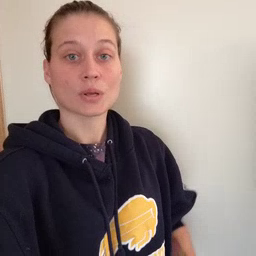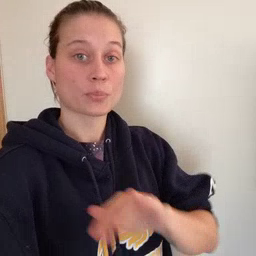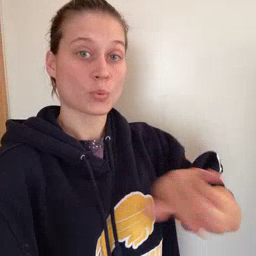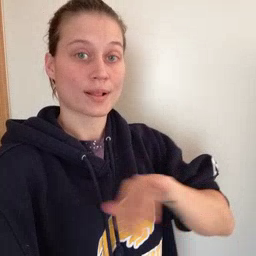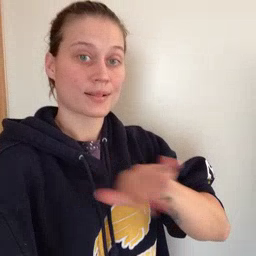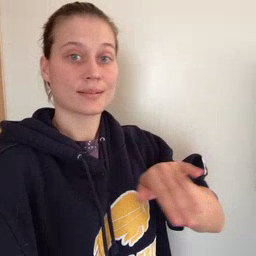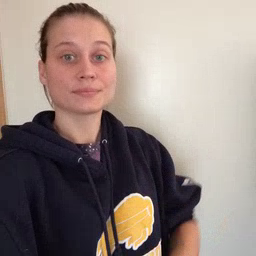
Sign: pool